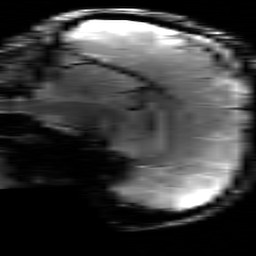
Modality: T2starw
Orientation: sagittal
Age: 26
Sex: male
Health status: healthy
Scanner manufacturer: siemens
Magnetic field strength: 3 T
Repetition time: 0.7 s
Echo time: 0.02 s